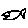
Label: fish